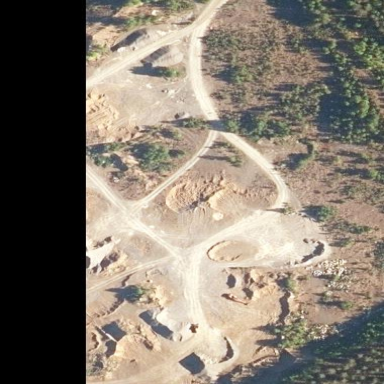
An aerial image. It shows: Quarry used for extracting aggregate resources.